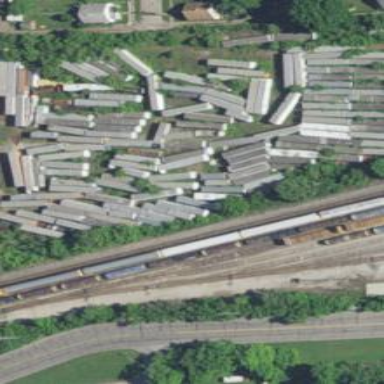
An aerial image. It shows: Railway siding with rails.